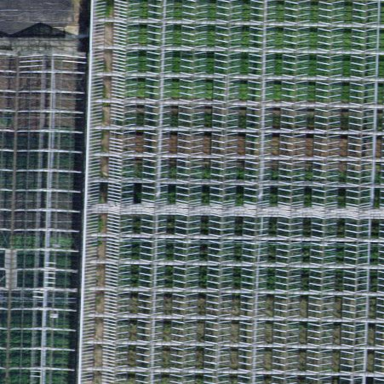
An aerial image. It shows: Greenhouse used for horticulture purposes.